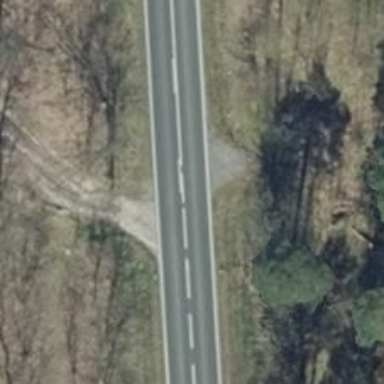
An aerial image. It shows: Primary road with asphalt surface.